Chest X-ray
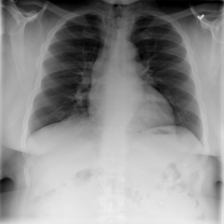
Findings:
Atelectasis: negative
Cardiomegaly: negative
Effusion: negative
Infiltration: positive
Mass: negative
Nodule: negative
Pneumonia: negative
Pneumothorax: negative
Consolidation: negative
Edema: negative
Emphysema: negative
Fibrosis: negative
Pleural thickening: negative
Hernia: negative